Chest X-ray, AP view. Patient: 64 years old, sex M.
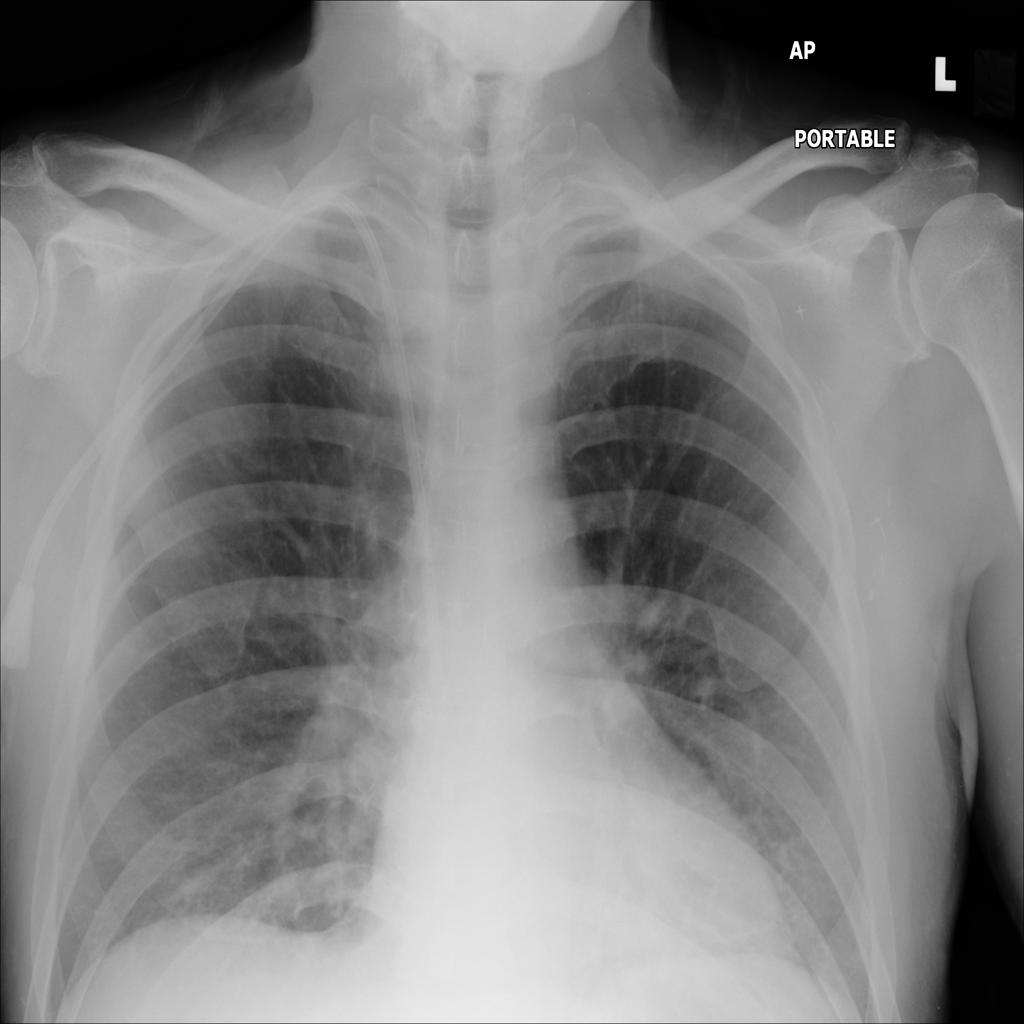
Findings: No Finding